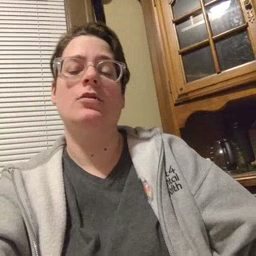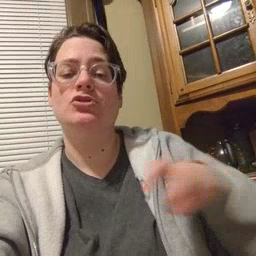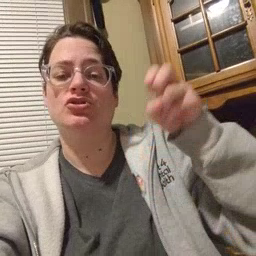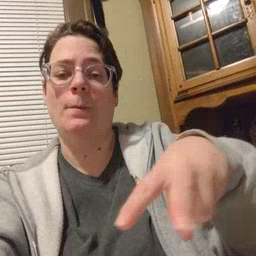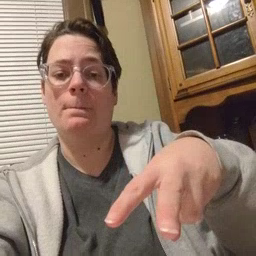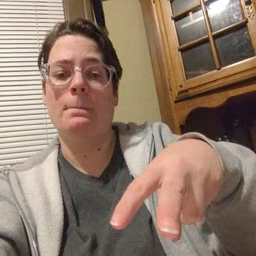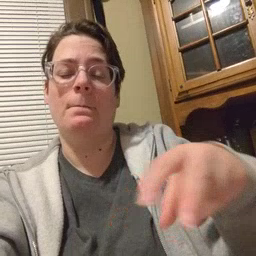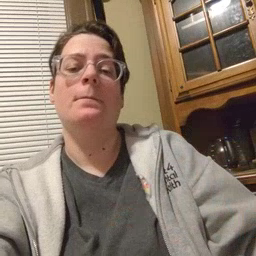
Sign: jump